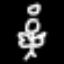
Label: angel